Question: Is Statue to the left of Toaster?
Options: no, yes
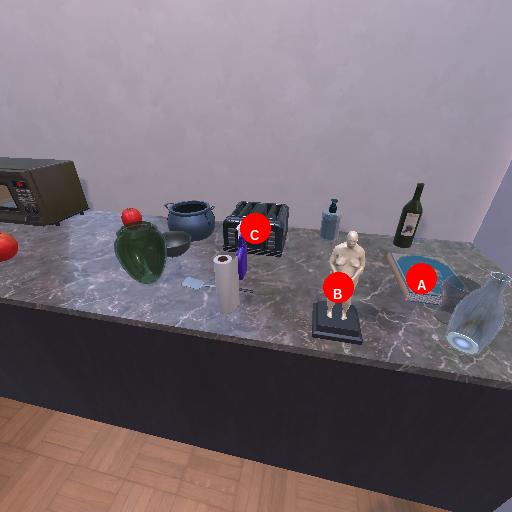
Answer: no